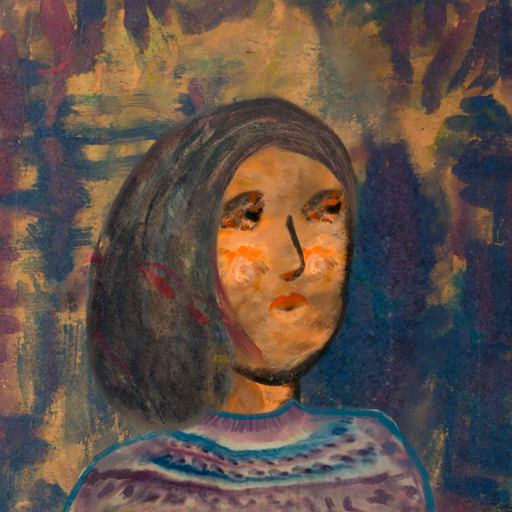
Background: InTheSun, Head And Neck Side: Gypsy_Queen, Face Side: Gypsy_Queen, Bust: HillGirl, Hair Side: Gypsy_Mother, Head Accessory: Blank, Second Necklace: Blank, Necklace: Blank, Baby: Blank